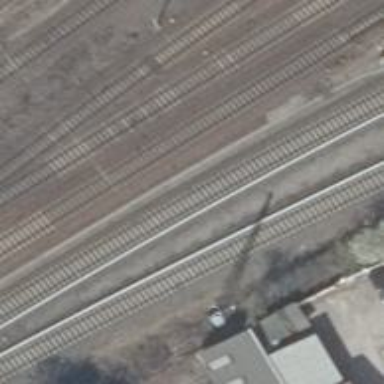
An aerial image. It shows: Railway with electrified contact lines.